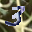
Label: 3